Question:
How do I get to orbit circle and ?
I found many solutions which works fine with rotating around static point(int this case orange circle) but didn't find any good maths equation which would work for both static and moving points.
'''
angle += sunRot;
if(angle > 360.0f)
{
angle = 0.0f;
}
float radian = glm::radians(angle);
float radius = glm::distance(position, rotCenter);
float x = rotCenter.x + (radius * cosf(radian));
float z = rotCenter.z + (radius * sinf(radian));
glm::vec3 newPos = glm::vec3(x, 0, z);
setPosition(newPos);
'''
<URL>
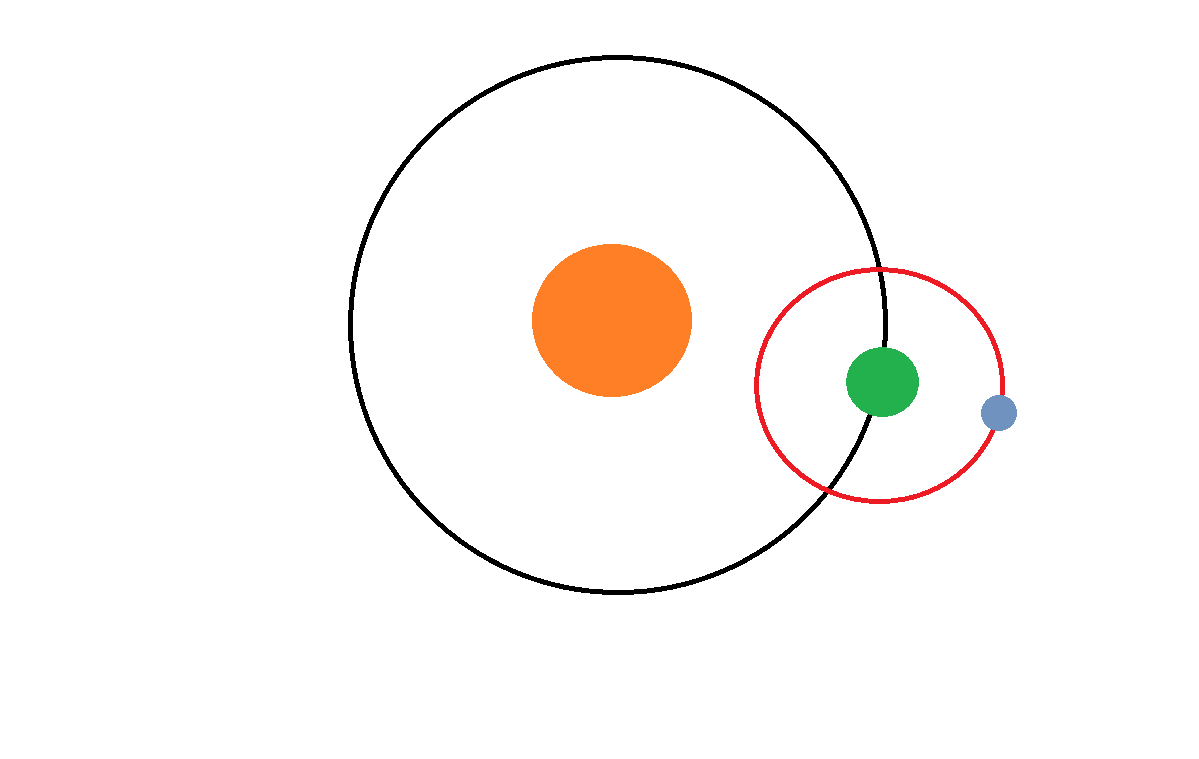
Answer: Base all your calculations on the radius and angle of the current object where possible and store the radius and angle with the object.
In particular, do not calculate the radius based on the x/y coordinates in every iteration: If the base object has moved between steps, your calculated radius will be slightly off and the error will accumulate.